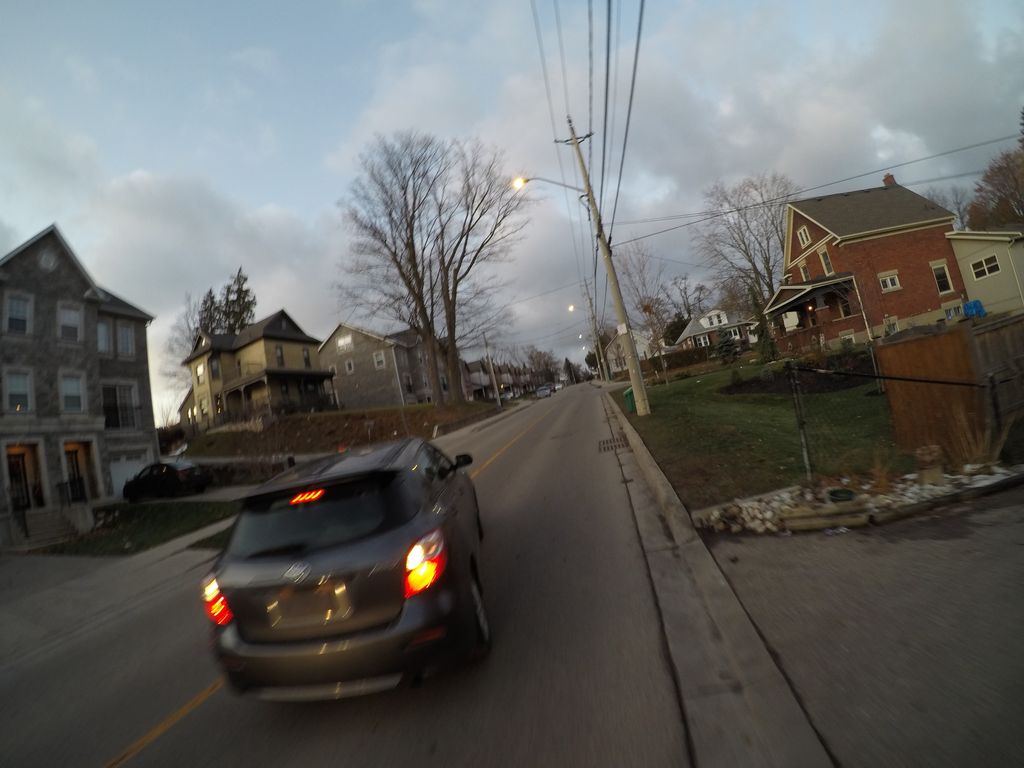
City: kitchener-waterloo